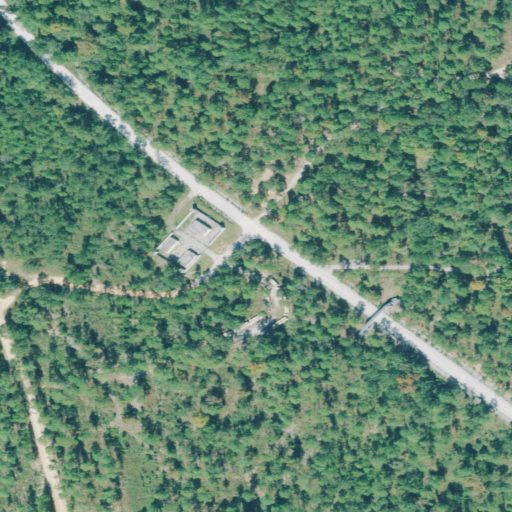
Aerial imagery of mountain in Georgia named Selby Hill containing evergreen forest, mixed forest, grassland, shrub, medium intensity development, open development, low intensity development, and deciduous forest